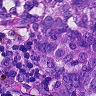
Metastatic tissue present: yes